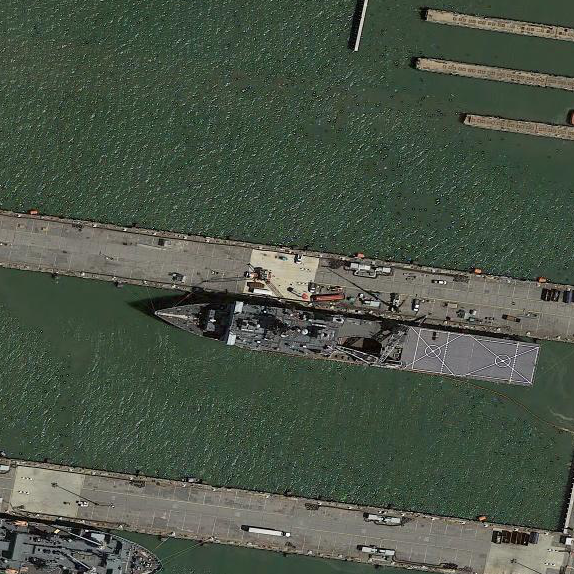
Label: combat